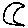
Label: moon